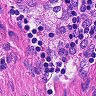
Metastatic tissue present: no